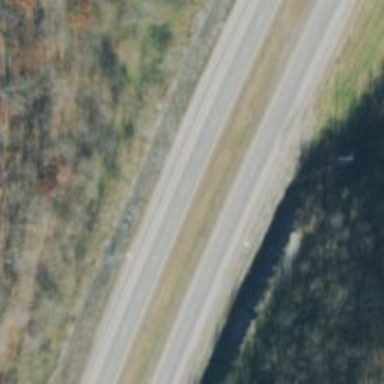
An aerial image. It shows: Trunk highway.